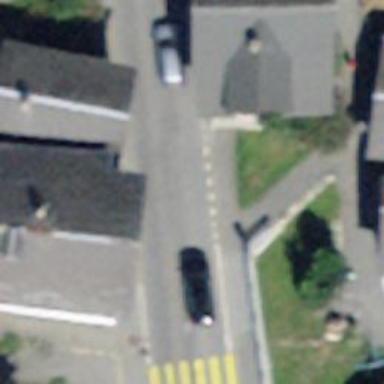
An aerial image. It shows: Zebra crossing on the road.